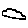
Label: cloud